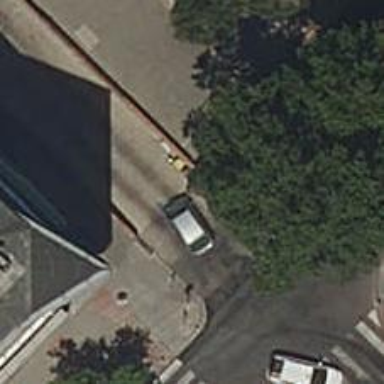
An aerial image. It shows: Bollard barrier.